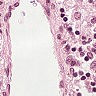
Metastatic tissue present: no